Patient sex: M
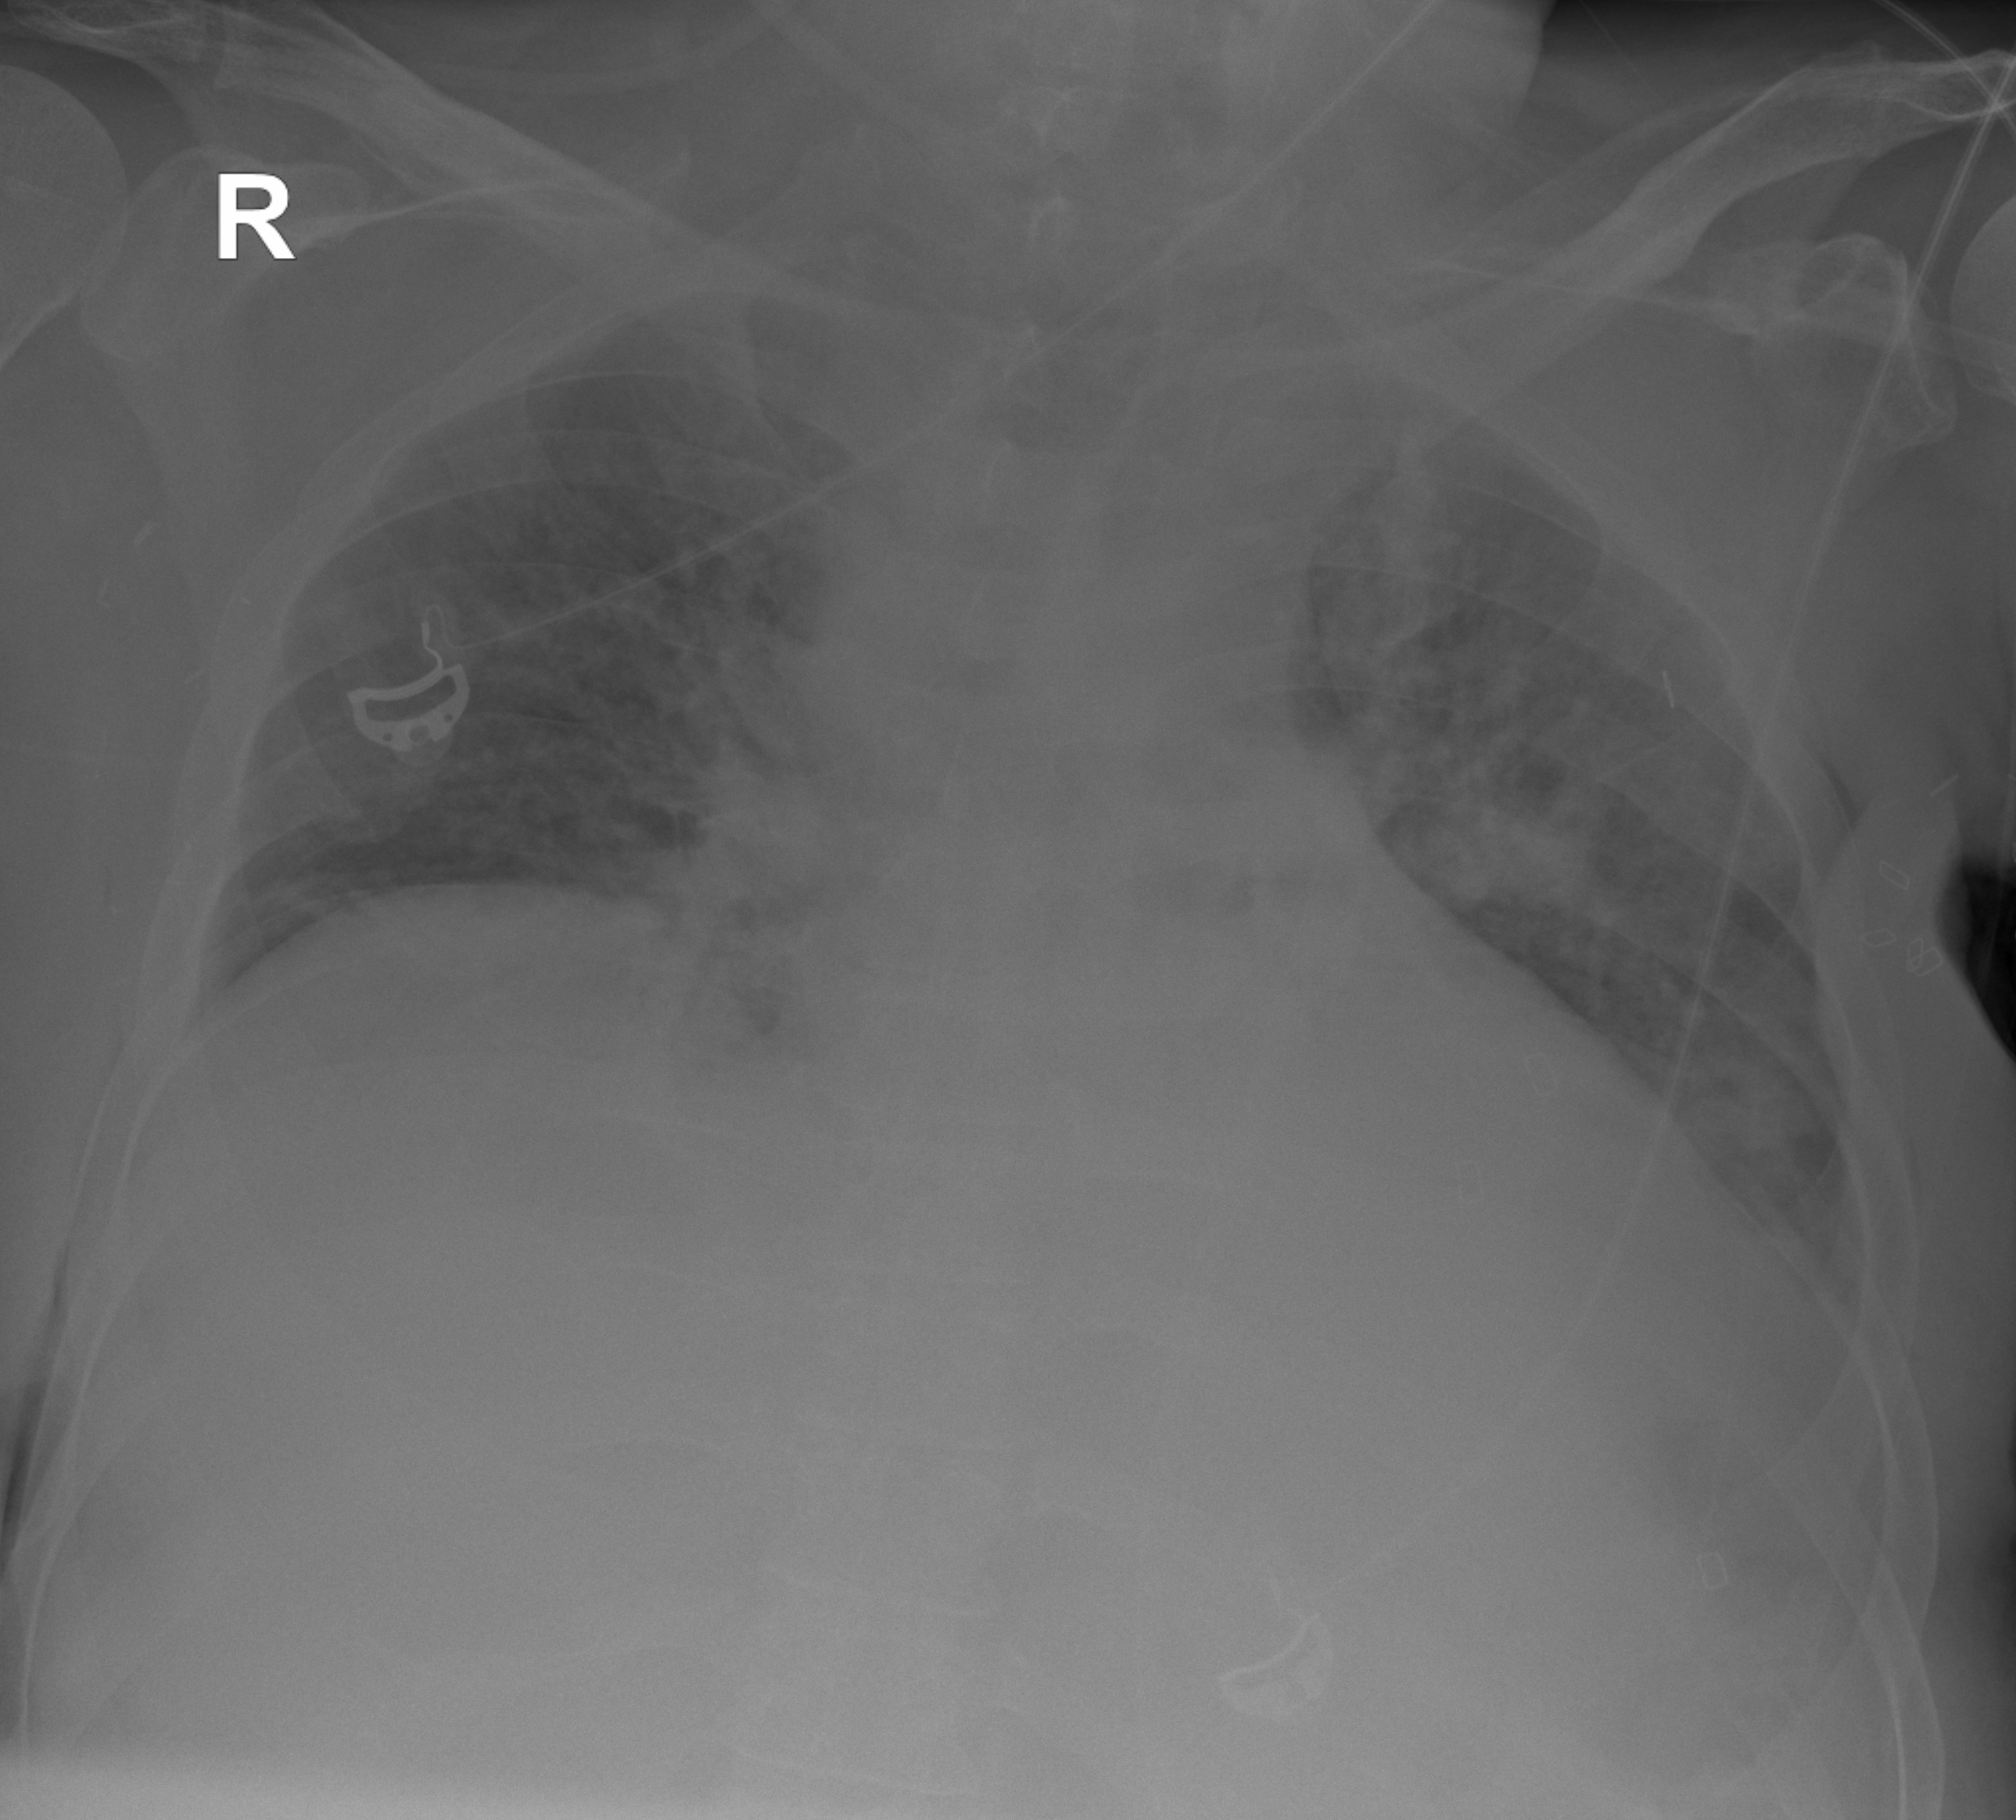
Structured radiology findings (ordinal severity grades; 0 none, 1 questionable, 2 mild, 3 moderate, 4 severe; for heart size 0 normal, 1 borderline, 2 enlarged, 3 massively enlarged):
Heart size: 2
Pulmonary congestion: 3
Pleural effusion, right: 0
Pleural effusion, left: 2
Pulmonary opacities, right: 2
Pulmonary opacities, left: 2
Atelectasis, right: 2
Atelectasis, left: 2